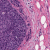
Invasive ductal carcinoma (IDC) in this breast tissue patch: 0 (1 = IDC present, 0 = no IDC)